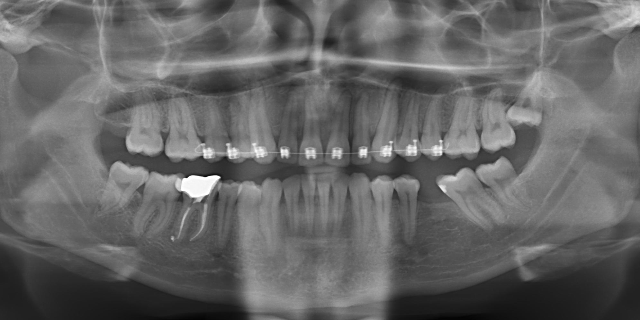
adult